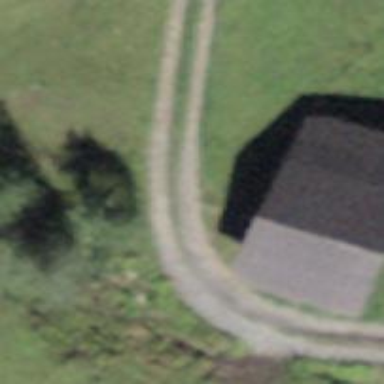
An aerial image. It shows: Rural barn.